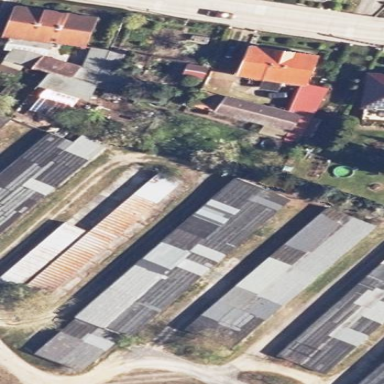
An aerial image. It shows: Group of garages.